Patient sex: M
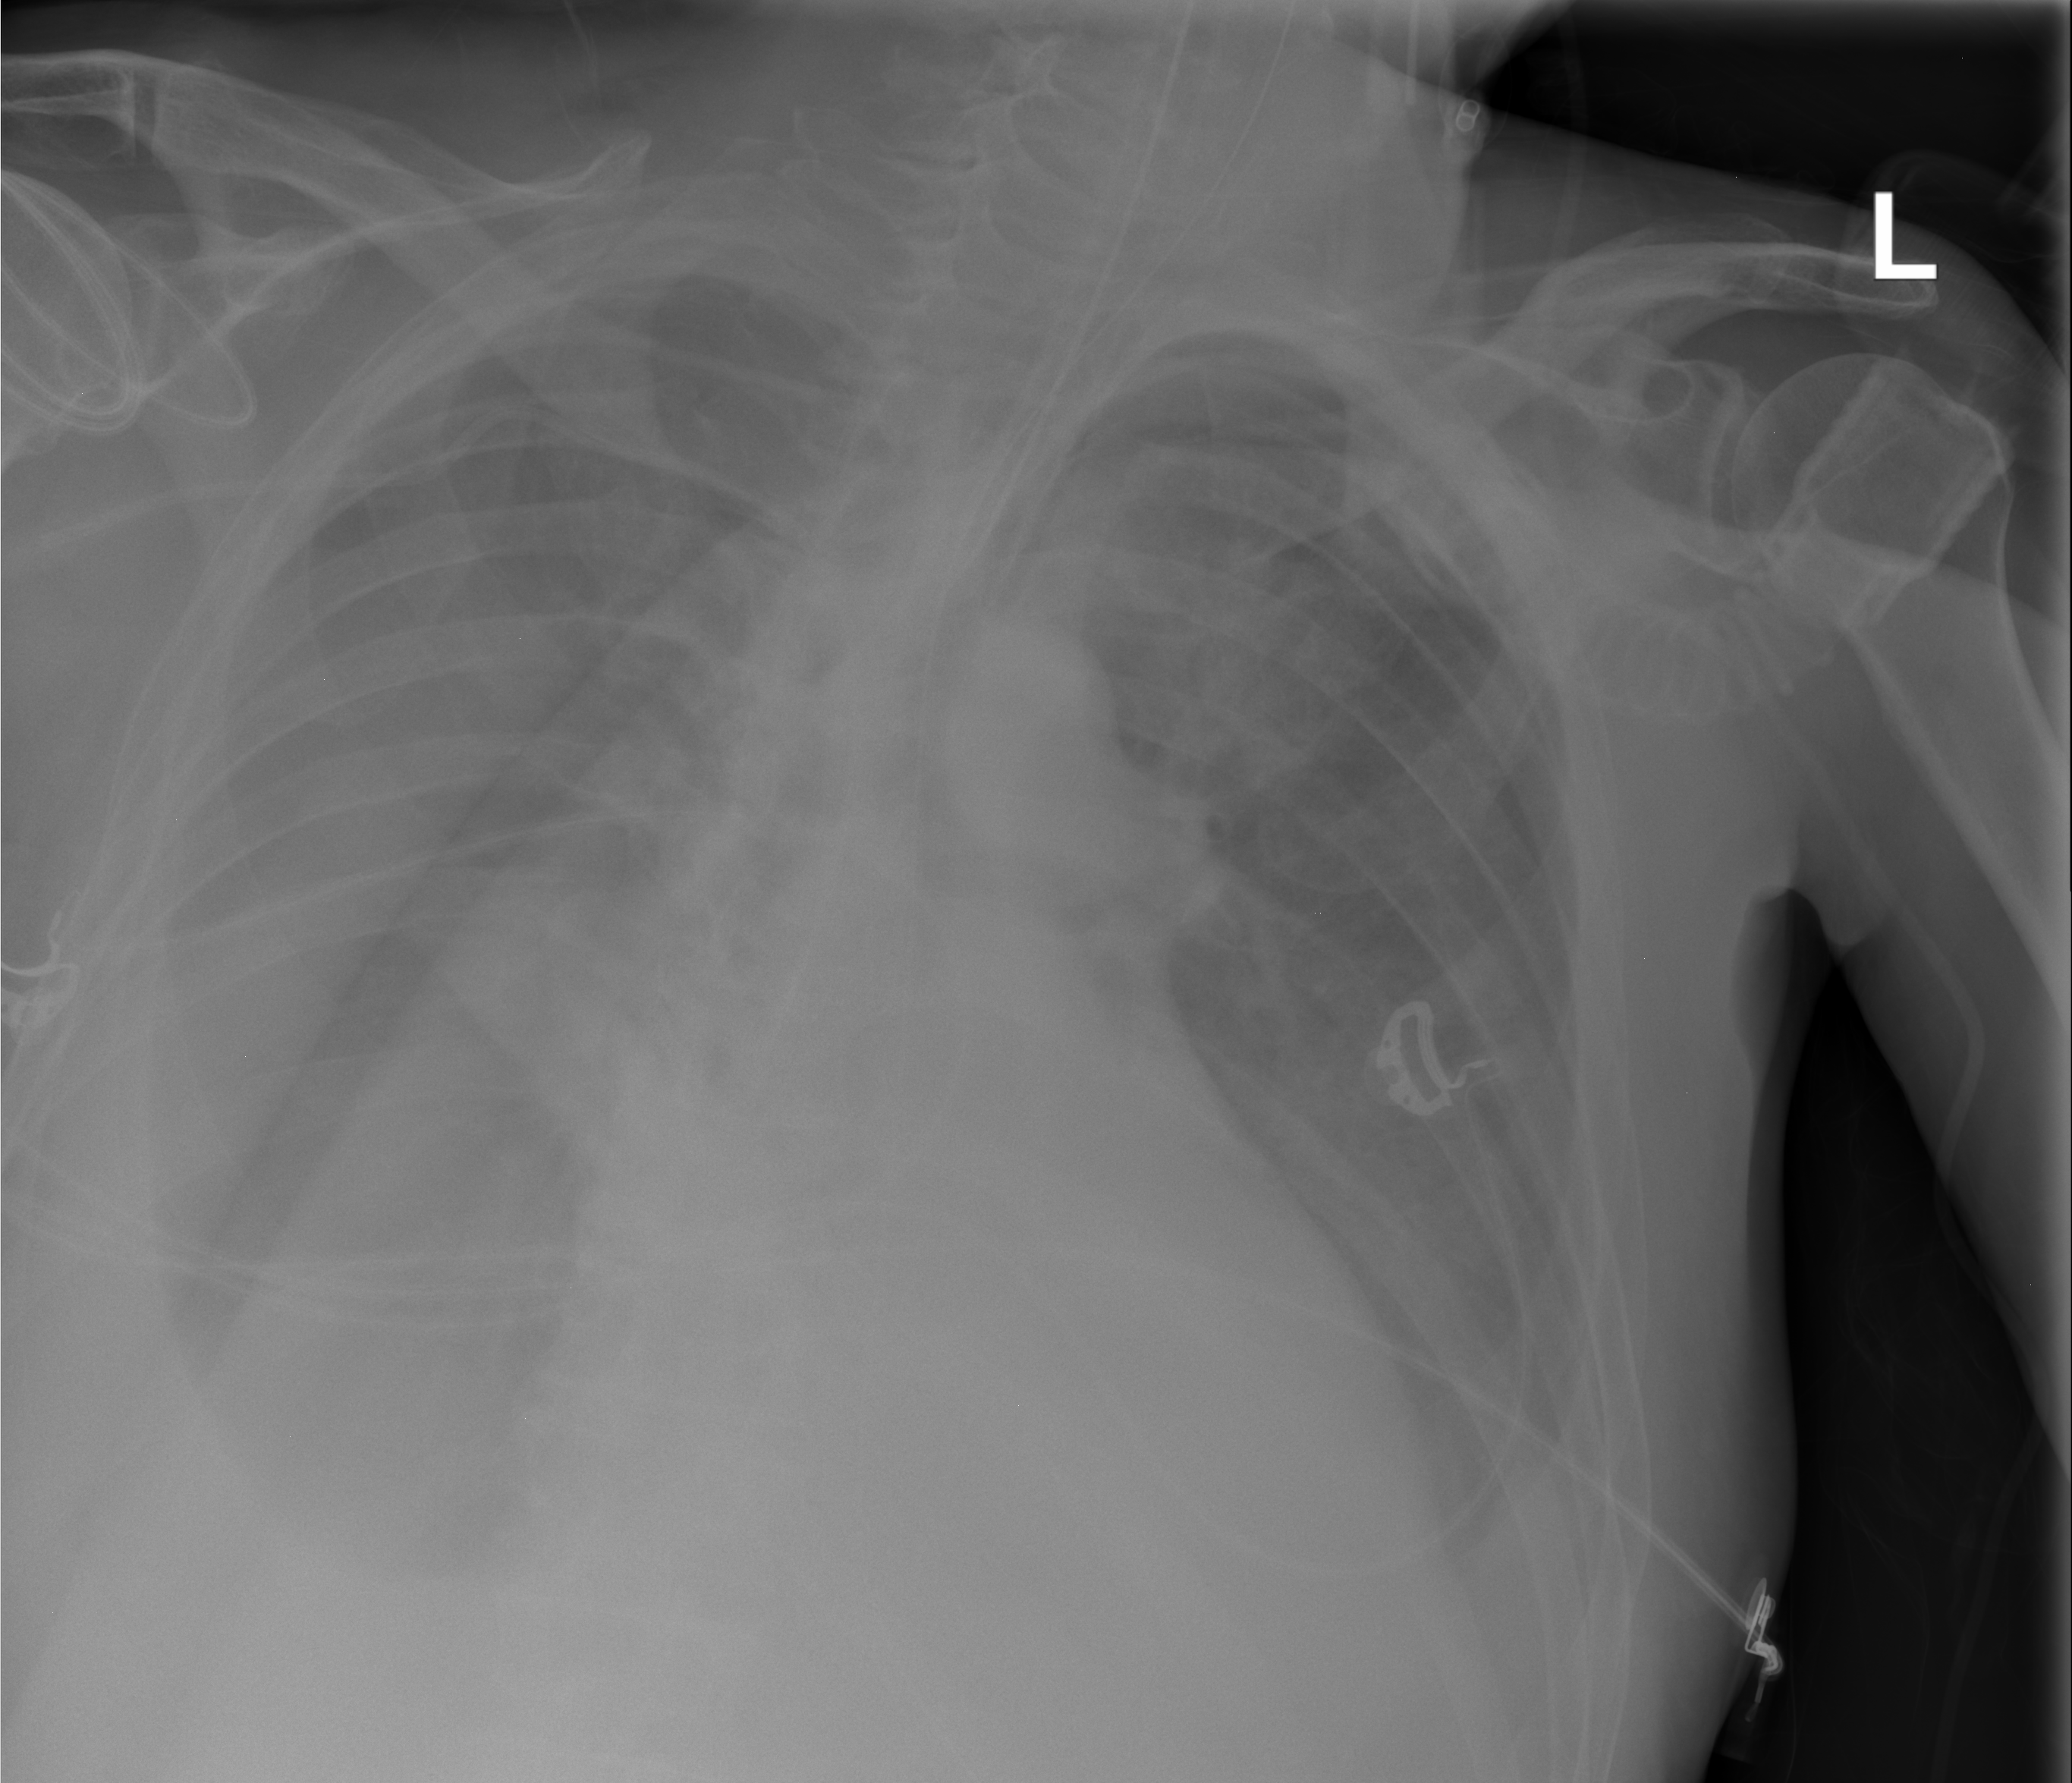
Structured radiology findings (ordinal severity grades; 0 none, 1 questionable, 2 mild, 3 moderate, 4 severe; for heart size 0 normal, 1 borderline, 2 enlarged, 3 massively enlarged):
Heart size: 2
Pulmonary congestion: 0
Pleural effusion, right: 4
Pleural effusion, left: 3
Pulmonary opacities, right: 0
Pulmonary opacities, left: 0
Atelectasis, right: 2
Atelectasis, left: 2